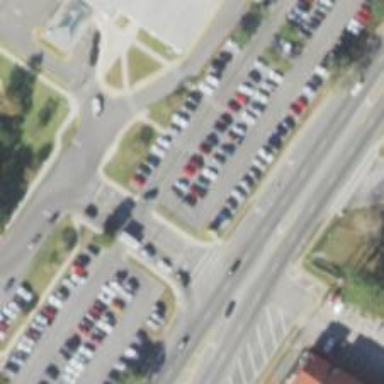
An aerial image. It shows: Parking space.